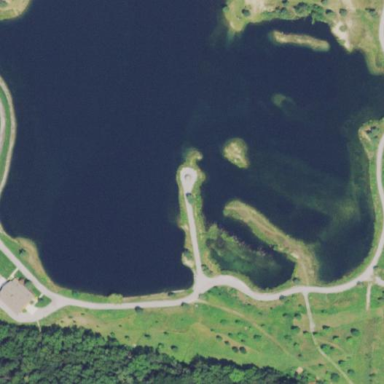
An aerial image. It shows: Pond with natural water.